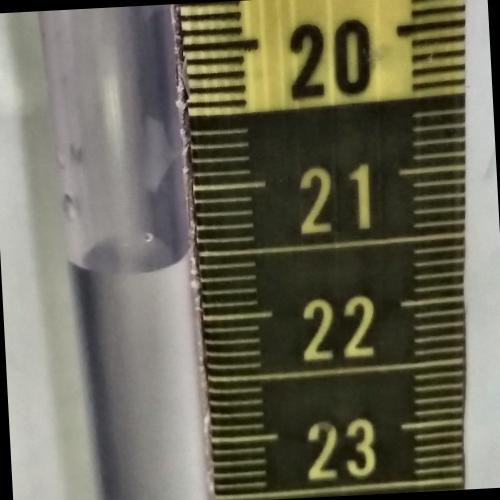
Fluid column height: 21.5 cm